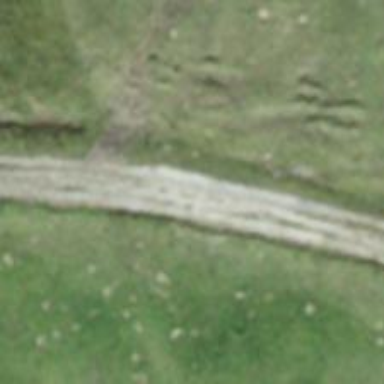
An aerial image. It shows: Track road with grade3 tracktype.